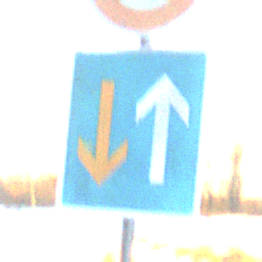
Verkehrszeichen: VorrangVorGegenverkehr
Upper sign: Geschwindigkeit50
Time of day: SunriseSunset
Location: Outdoor (Nature)
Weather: Clear
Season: Winter
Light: Natural